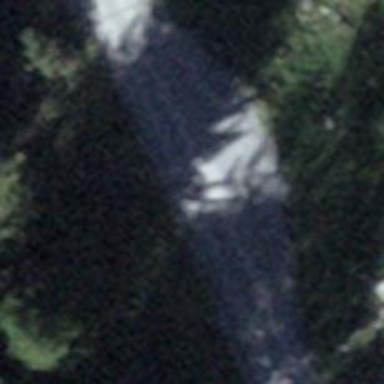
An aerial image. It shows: Passing place on the road.